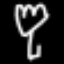
Label: fork